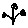
Label: flower